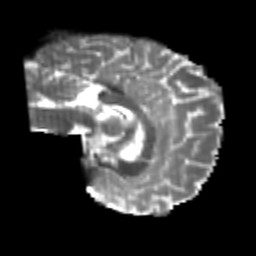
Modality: T2w
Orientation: sagittal
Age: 22
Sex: male
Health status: healthy
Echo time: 0.074 s